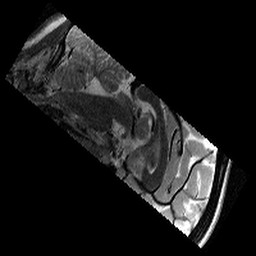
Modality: T2w
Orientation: sagittal
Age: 11
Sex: female
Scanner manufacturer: siemens
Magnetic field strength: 3 T
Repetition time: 9.23 s
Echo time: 0.067 s